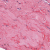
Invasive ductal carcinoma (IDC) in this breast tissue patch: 0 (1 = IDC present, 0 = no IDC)